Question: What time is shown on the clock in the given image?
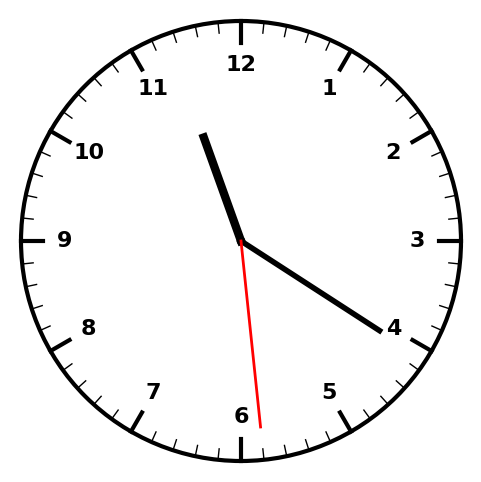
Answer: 11:20:29